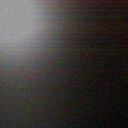
Screen state: off